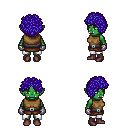
a pixel art fantasy rpg character, female body template, orc, green skin, leather chest armor, white pants, blue curly afro hairstyle, metal gloves, maroon shoes, four views (front, back, left, right), 2x2 character sprite sheet, small pixel art, hard edges, no anti-aliasing